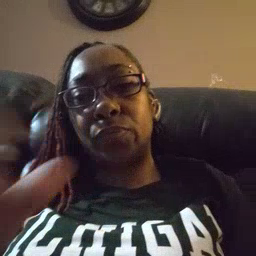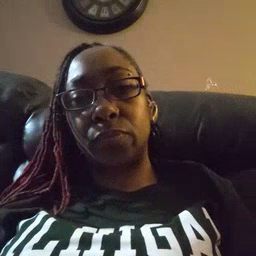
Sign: orange